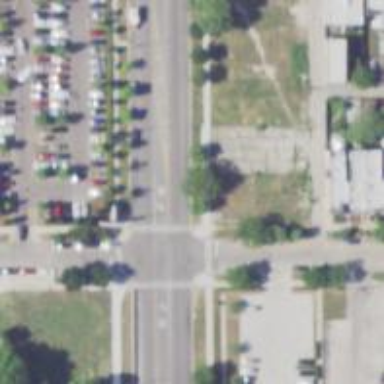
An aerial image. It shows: Uncontrolled pedestrian crossing with zebra markings on the footway.